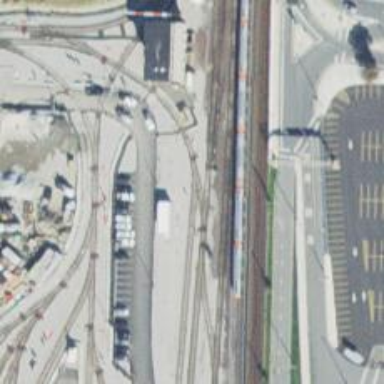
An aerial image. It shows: Yard area with electrified rail tracks.